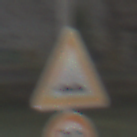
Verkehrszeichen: UnebeneFahrbahn
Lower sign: Geschwindigkeit70
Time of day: MorningAfternoon
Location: Outdoor (Suburban)
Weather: PartlyCloudy
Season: NotSpecified
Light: Natural